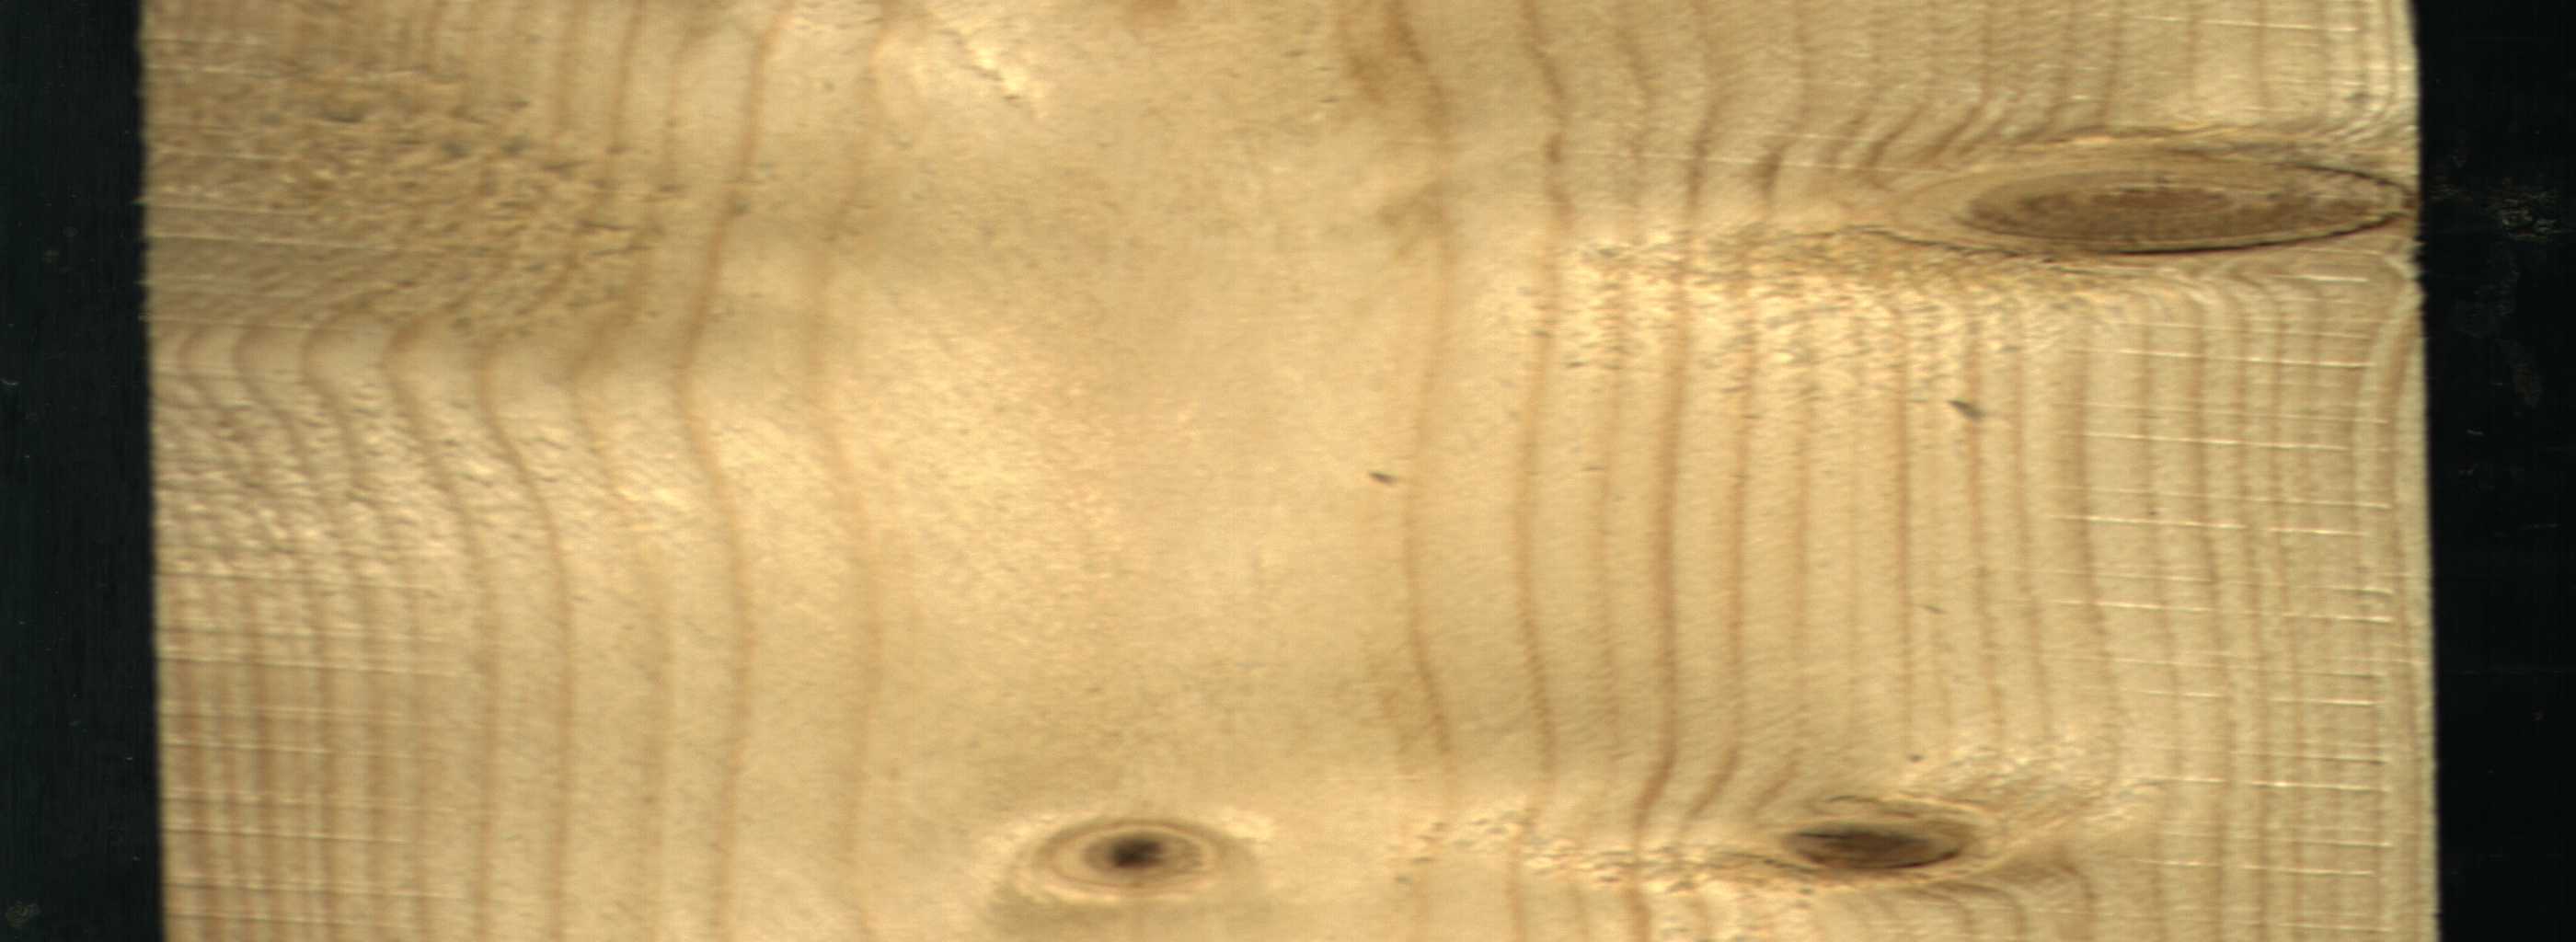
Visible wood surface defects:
knot_with_crack
Dead_Knot
Live_Knot